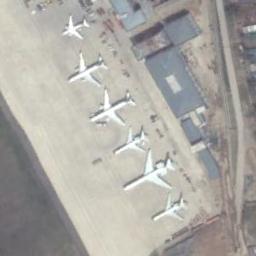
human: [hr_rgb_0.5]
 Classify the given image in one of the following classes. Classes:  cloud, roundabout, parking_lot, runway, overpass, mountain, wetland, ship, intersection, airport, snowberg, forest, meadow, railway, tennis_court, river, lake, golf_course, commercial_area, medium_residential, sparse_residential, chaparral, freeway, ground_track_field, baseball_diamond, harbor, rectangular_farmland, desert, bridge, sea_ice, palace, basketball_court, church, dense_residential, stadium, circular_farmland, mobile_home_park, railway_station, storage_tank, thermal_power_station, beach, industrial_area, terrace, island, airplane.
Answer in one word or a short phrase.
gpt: airplane